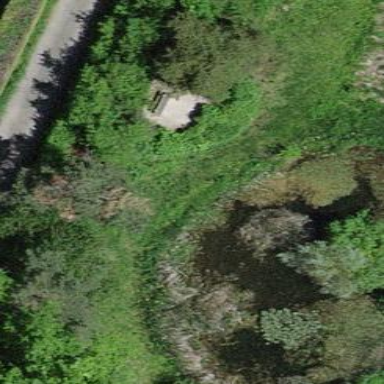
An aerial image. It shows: Pond surrounded by natural water.